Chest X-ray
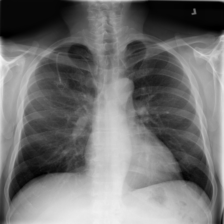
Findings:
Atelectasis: negative
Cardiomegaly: negative
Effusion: negative
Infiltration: negative
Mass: negative
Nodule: negative
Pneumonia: negative
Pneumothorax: negative
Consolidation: negative
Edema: negative
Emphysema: negative
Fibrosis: negative
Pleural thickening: negative
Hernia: negative